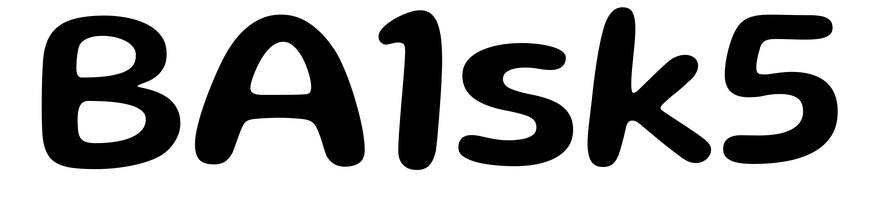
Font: Gluten_Medium